Interaction volume radius: 10 \u00c5
Interaction volume height: 10 \u00c5
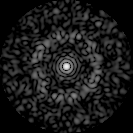
Disorder parameter: 0.8589